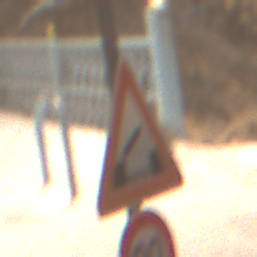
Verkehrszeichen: BeweglicheBruecke
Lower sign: Geschwindigkeit90
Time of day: Night
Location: Outdoor (Urban)
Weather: Overcast
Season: Winter
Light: Artificial